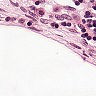
Metastatic tissue present: no